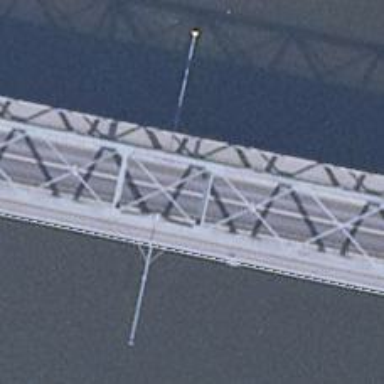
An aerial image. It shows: Secondary road with asphalt surface is crossing over bridge with truss structure. There is separate sidewalk along the bridge.